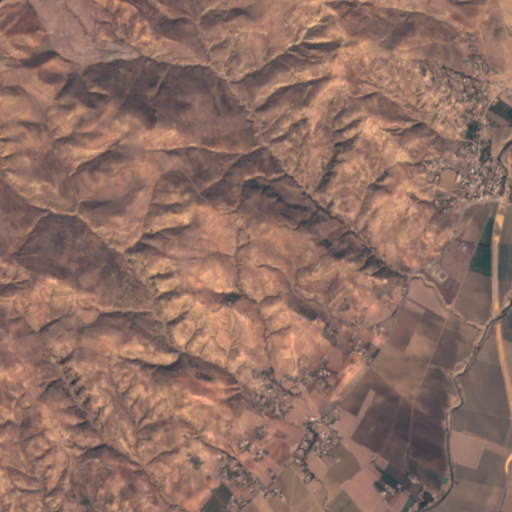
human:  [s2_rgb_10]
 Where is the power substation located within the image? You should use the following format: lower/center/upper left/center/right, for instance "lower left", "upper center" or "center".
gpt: The power substation is located in the center right of the image.
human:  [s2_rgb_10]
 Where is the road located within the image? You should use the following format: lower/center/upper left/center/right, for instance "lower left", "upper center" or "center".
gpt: There is no road in the image.